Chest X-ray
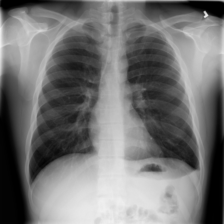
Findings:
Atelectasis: negative
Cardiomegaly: negative
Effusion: negative
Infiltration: negative
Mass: negative
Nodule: negative
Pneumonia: negative
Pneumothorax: negative
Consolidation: negative
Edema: negative
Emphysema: negative
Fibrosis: negative
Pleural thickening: negative
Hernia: negative